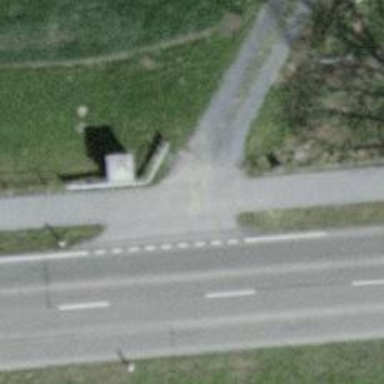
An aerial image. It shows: Asphalt cycleway.